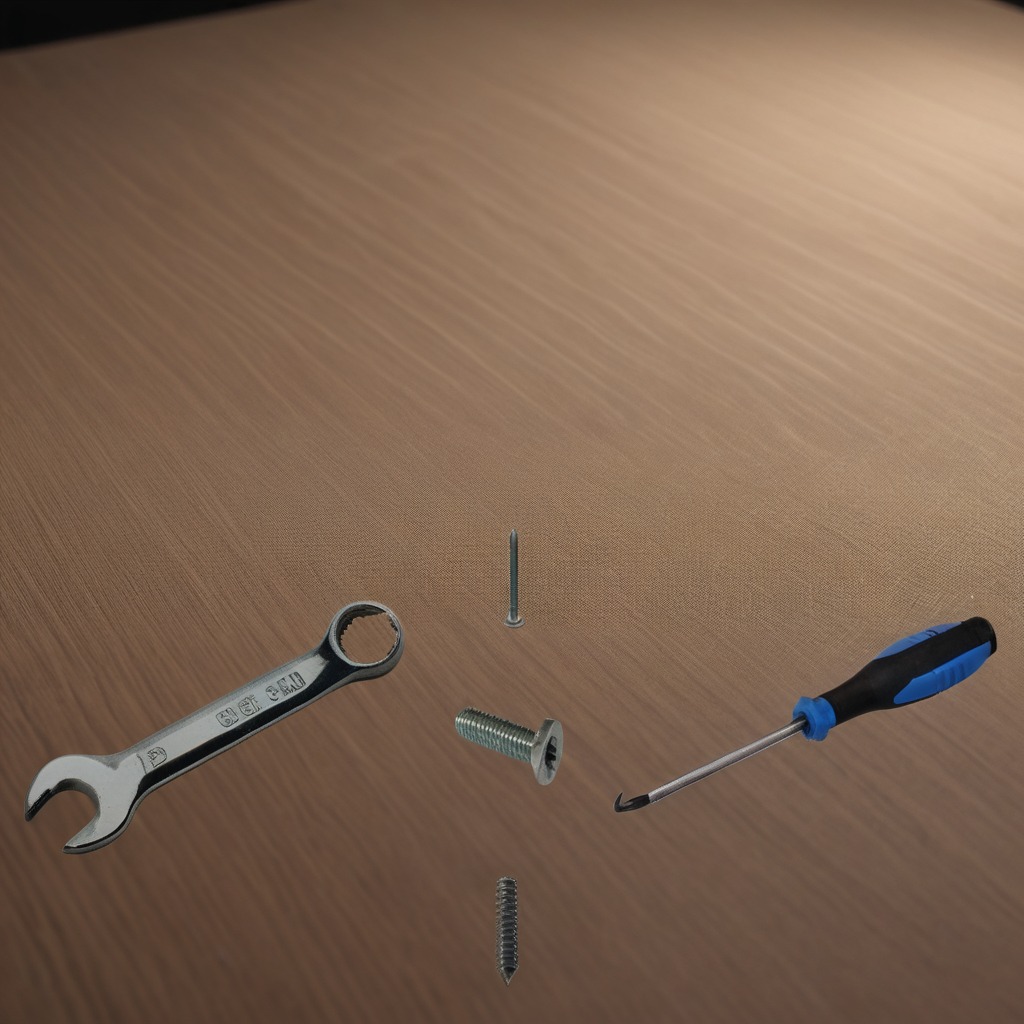
A metal machine screw, an iron nail, a coiled metal spring, a screwdriver, and a wrench are lying on a wooden table inside a workshop at night.